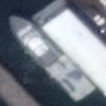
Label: civil